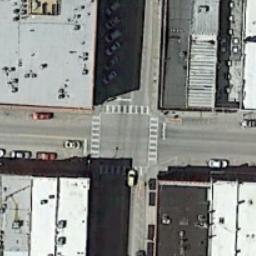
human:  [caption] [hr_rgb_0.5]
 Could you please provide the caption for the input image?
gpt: A black car stopped at the intersection .

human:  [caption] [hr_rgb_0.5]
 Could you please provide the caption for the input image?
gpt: There are several moving vehicles on the road at the intersection, And there are many buildings around the intersection .

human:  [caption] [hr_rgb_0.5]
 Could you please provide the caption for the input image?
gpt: There are many buildings of different shapes and sizes beside the intersection .

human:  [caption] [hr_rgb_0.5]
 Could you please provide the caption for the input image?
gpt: An intersection with sparse traffic is between some neatly arranged buildings .

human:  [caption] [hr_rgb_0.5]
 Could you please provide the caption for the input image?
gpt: There are some gray buildings around the intersection .